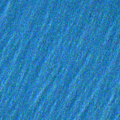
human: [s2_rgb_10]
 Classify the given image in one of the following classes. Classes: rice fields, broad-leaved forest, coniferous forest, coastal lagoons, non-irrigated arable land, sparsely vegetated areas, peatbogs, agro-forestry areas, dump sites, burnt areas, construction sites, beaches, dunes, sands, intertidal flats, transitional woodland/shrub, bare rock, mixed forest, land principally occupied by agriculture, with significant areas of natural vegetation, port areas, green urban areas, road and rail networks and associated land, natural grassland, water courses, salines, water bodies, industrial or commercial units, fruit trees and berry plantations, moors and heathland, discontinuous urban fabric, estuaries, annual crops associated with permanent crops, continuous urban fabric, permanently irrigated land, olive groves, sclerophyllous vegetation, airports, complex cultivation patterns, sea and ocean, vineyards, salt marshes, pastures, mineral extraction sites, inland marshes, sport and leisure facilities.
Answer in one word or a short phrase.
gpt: sea and ocean